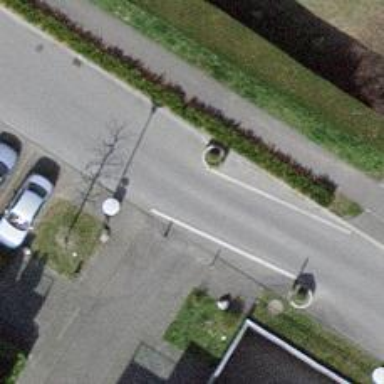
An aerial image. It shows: Traffic calming feature called choker.